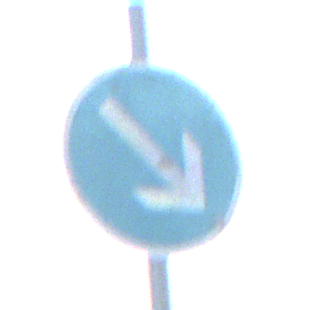
Verkehrszeichen: VorgeschriebeneVorbeifahrtRechts
Umgebung: Outdoor, Nature
Tageszeit: SunriseSunset
Wetter: PartlyCloudy
Licht: Natural
Jahreszeit: NotSpecified
Kontrast: LowContrast